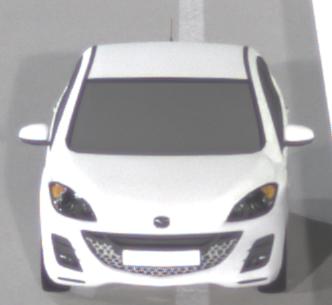
Make: Mazda
Model: 3 1.6
Detailed model: 3 (BL)
Model produced from: 2009/05
Model produced until: 2010/12
Doors: 5
Color: white
Road condition: dry road
Daytime: night
Contrast: high contrast